Brain MRI, t1w sequence, axial 2D slice.
Patient: age 45, sex F, weight 90 kg, height 1.9 m
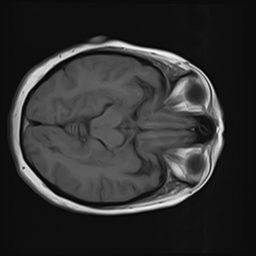